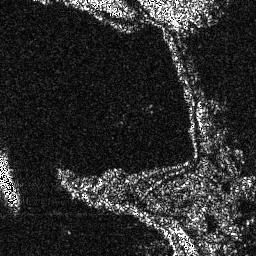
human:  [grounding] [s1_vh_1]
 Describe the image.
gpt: In the satellite image, there is  <ref>1 medium ship </ref> <box>[[0, 59, 8, 81, 0]]</box> located at bottom left.